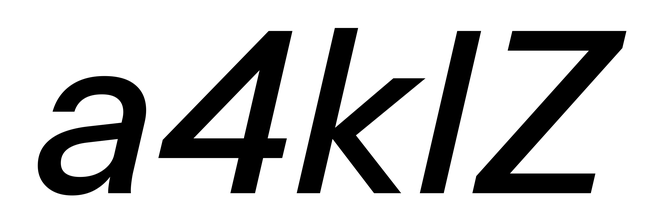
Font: InstrumentSans-Italic_Medium_Italic